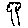
Label: tree